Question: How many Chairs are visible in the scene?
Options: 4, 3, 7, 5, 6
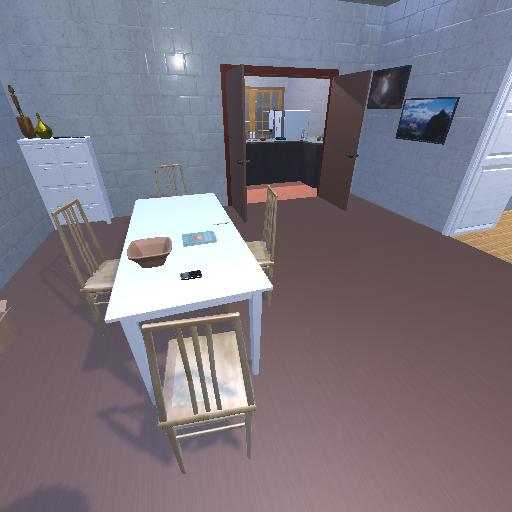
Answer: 4